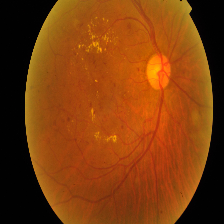
Diabetic retinopathy grade: Proliferative DR